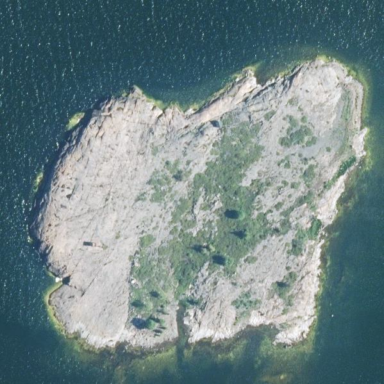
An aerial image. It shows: Island with natural coastline.